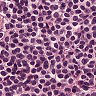
Metastatic tissue present: no